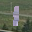
Label: 1